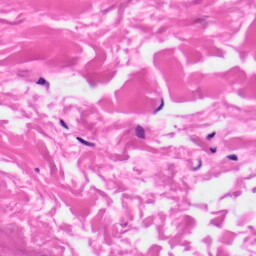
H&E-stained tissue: Skin